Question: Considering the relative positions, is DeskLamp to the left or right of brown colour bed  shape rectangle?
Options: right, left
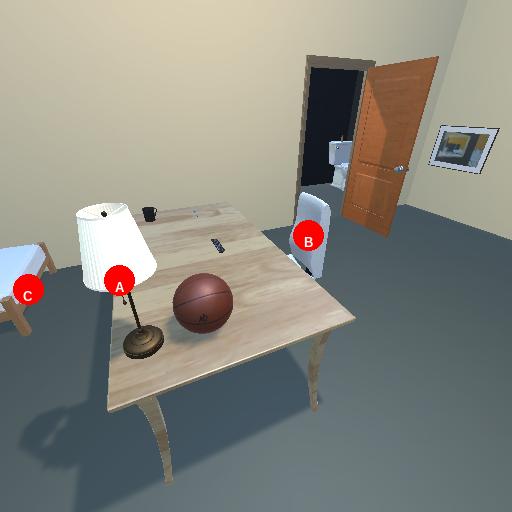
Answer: right